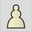
Piece: wP